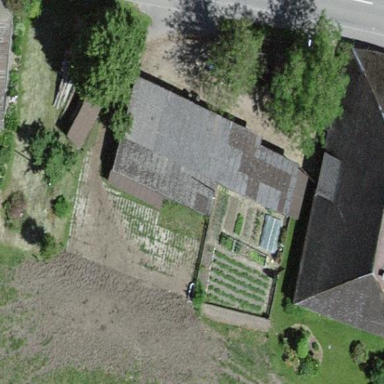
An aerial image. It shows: Farm auxiliary building.